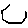
Label: hexagon